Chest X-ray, AP view. Patient: 64 years old, sex F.
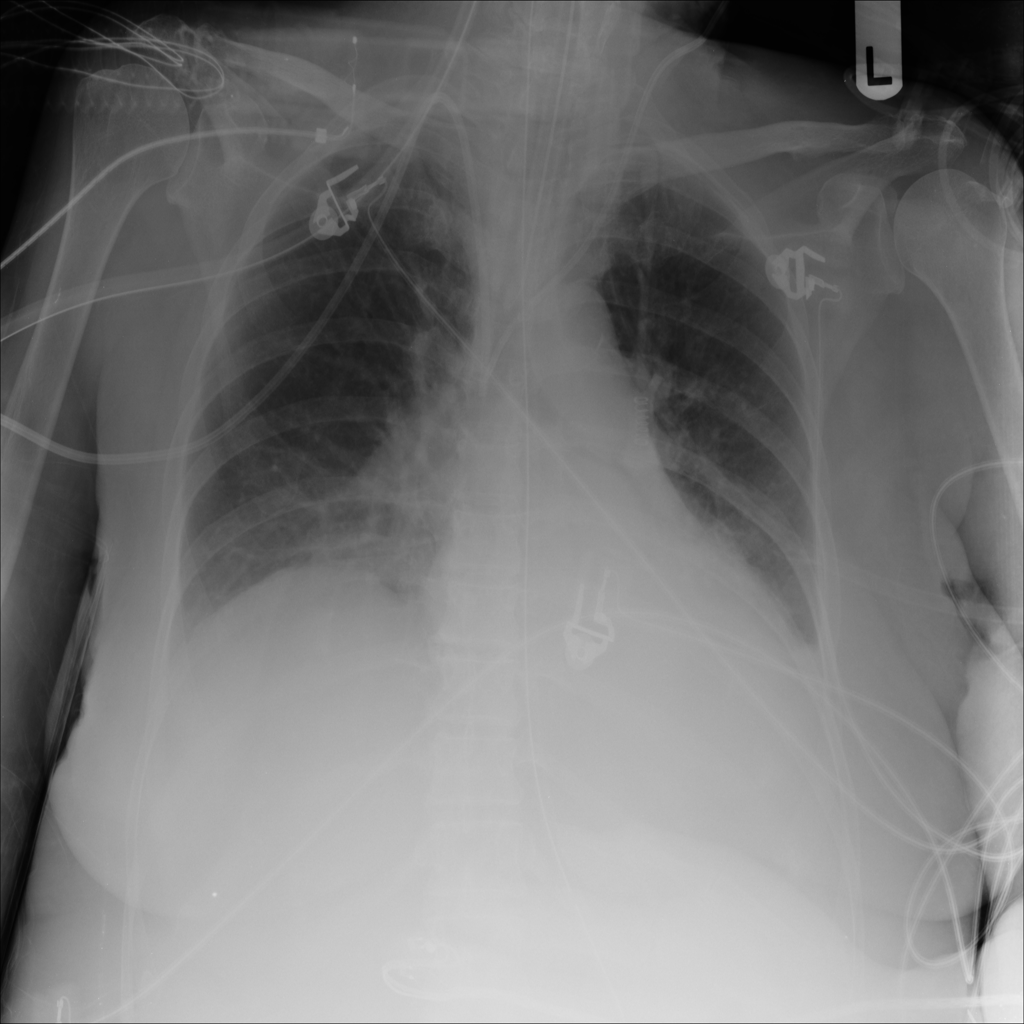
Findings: Atelectasis